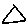
Label: triangle